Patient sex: F
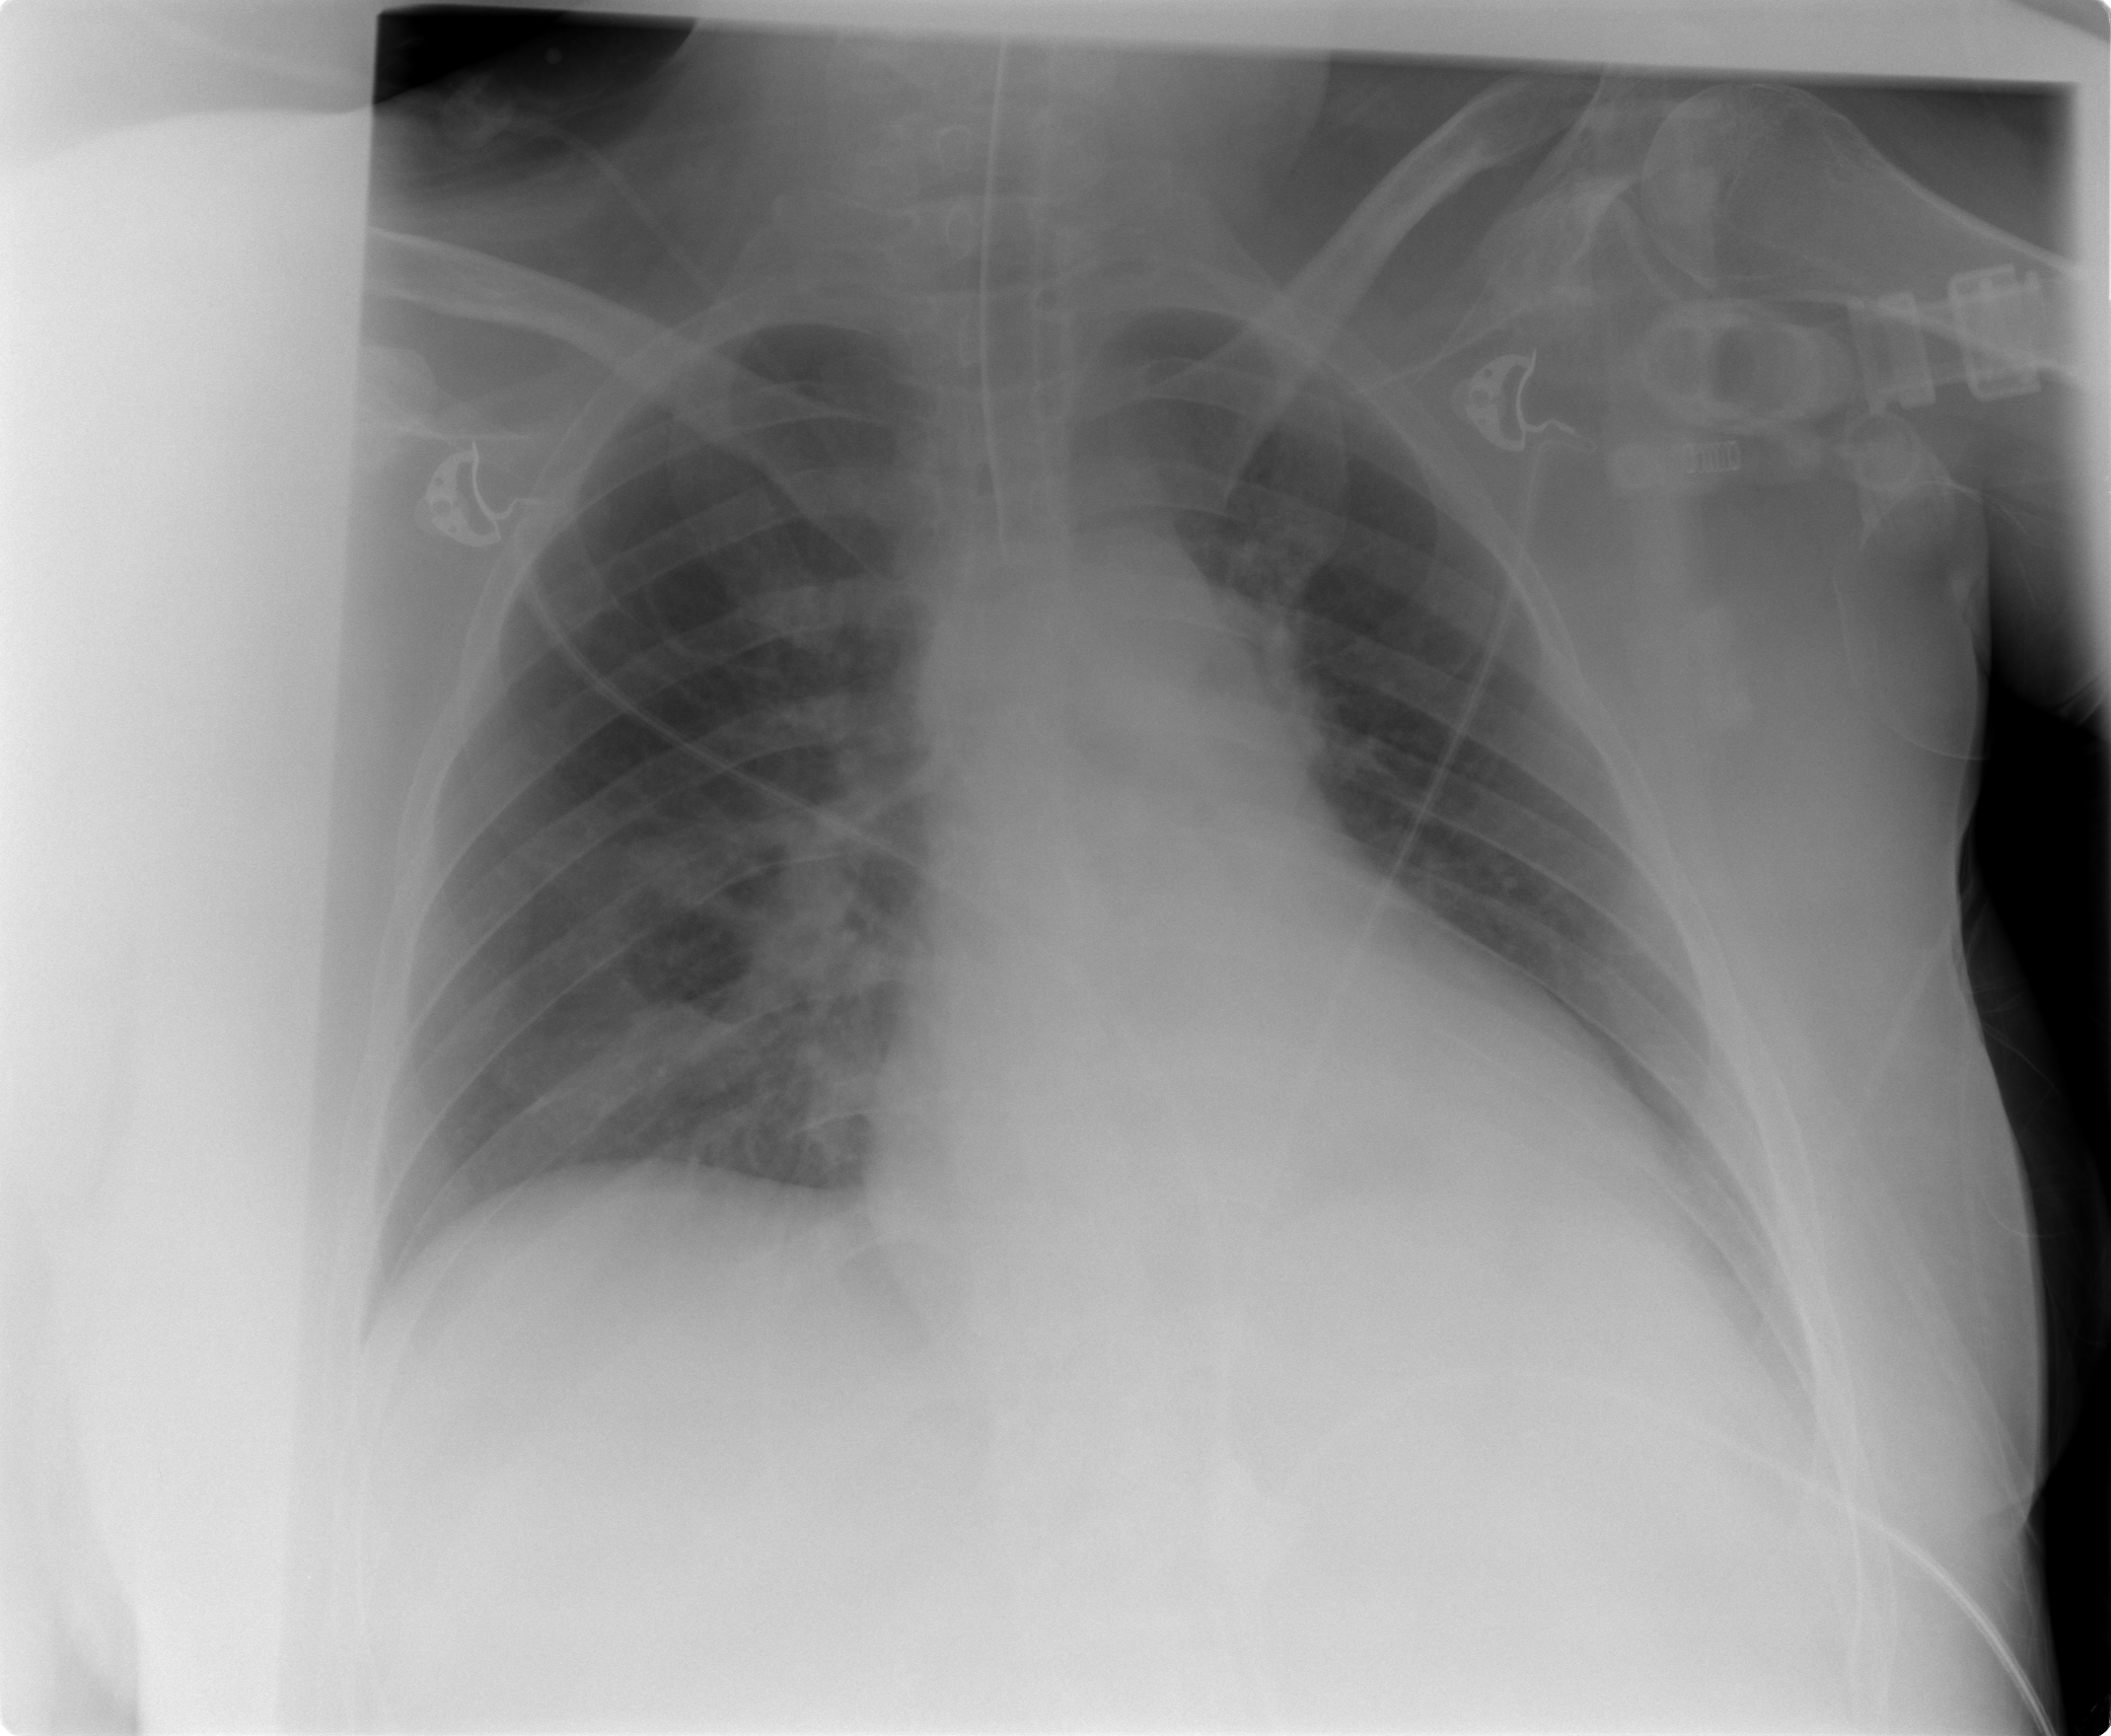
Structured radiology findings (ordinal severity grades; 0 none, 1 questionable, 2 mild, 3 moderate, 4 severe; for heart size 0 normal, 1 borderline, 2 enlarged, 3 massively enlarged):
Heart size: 2
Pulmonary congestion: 0
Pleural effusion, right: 0
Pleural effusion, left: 1
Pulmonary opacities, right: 1
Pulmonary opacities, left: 0
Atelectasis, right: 1
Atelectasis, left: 1